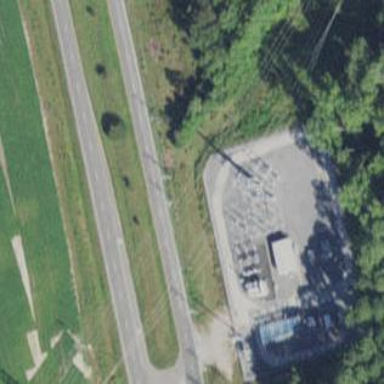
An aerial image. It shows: Power substation.